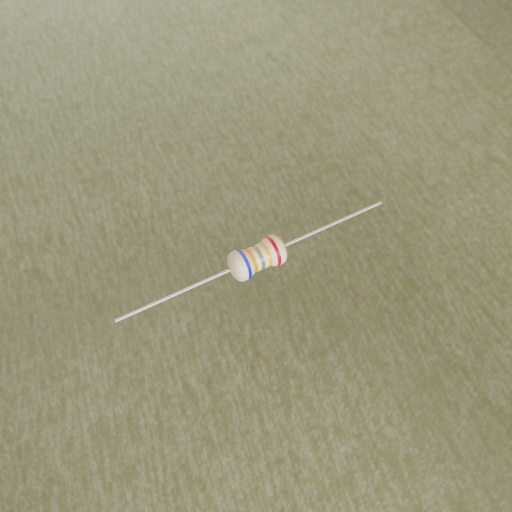
Resistor colour bands (in order): blue, orange, gray, gold, red